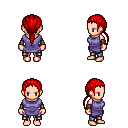
a pixel art fantasy rpg character, female body template, human, light skin, chain tabard jacket, metal pants, red ponytail hairstyle, cloth bracers, four views (front, back, left, right), 2x2 character sprite sheet, small pixel art, hard edges, no anti-aliasing